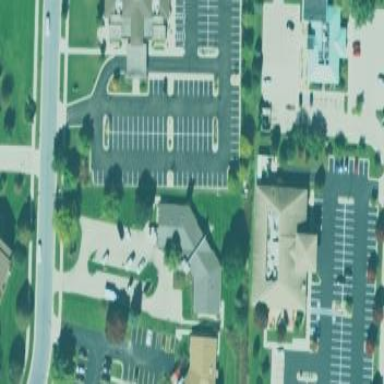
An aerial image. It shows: Parking area with surface.